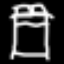
Label: bed